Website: home-depot
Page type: billing-address
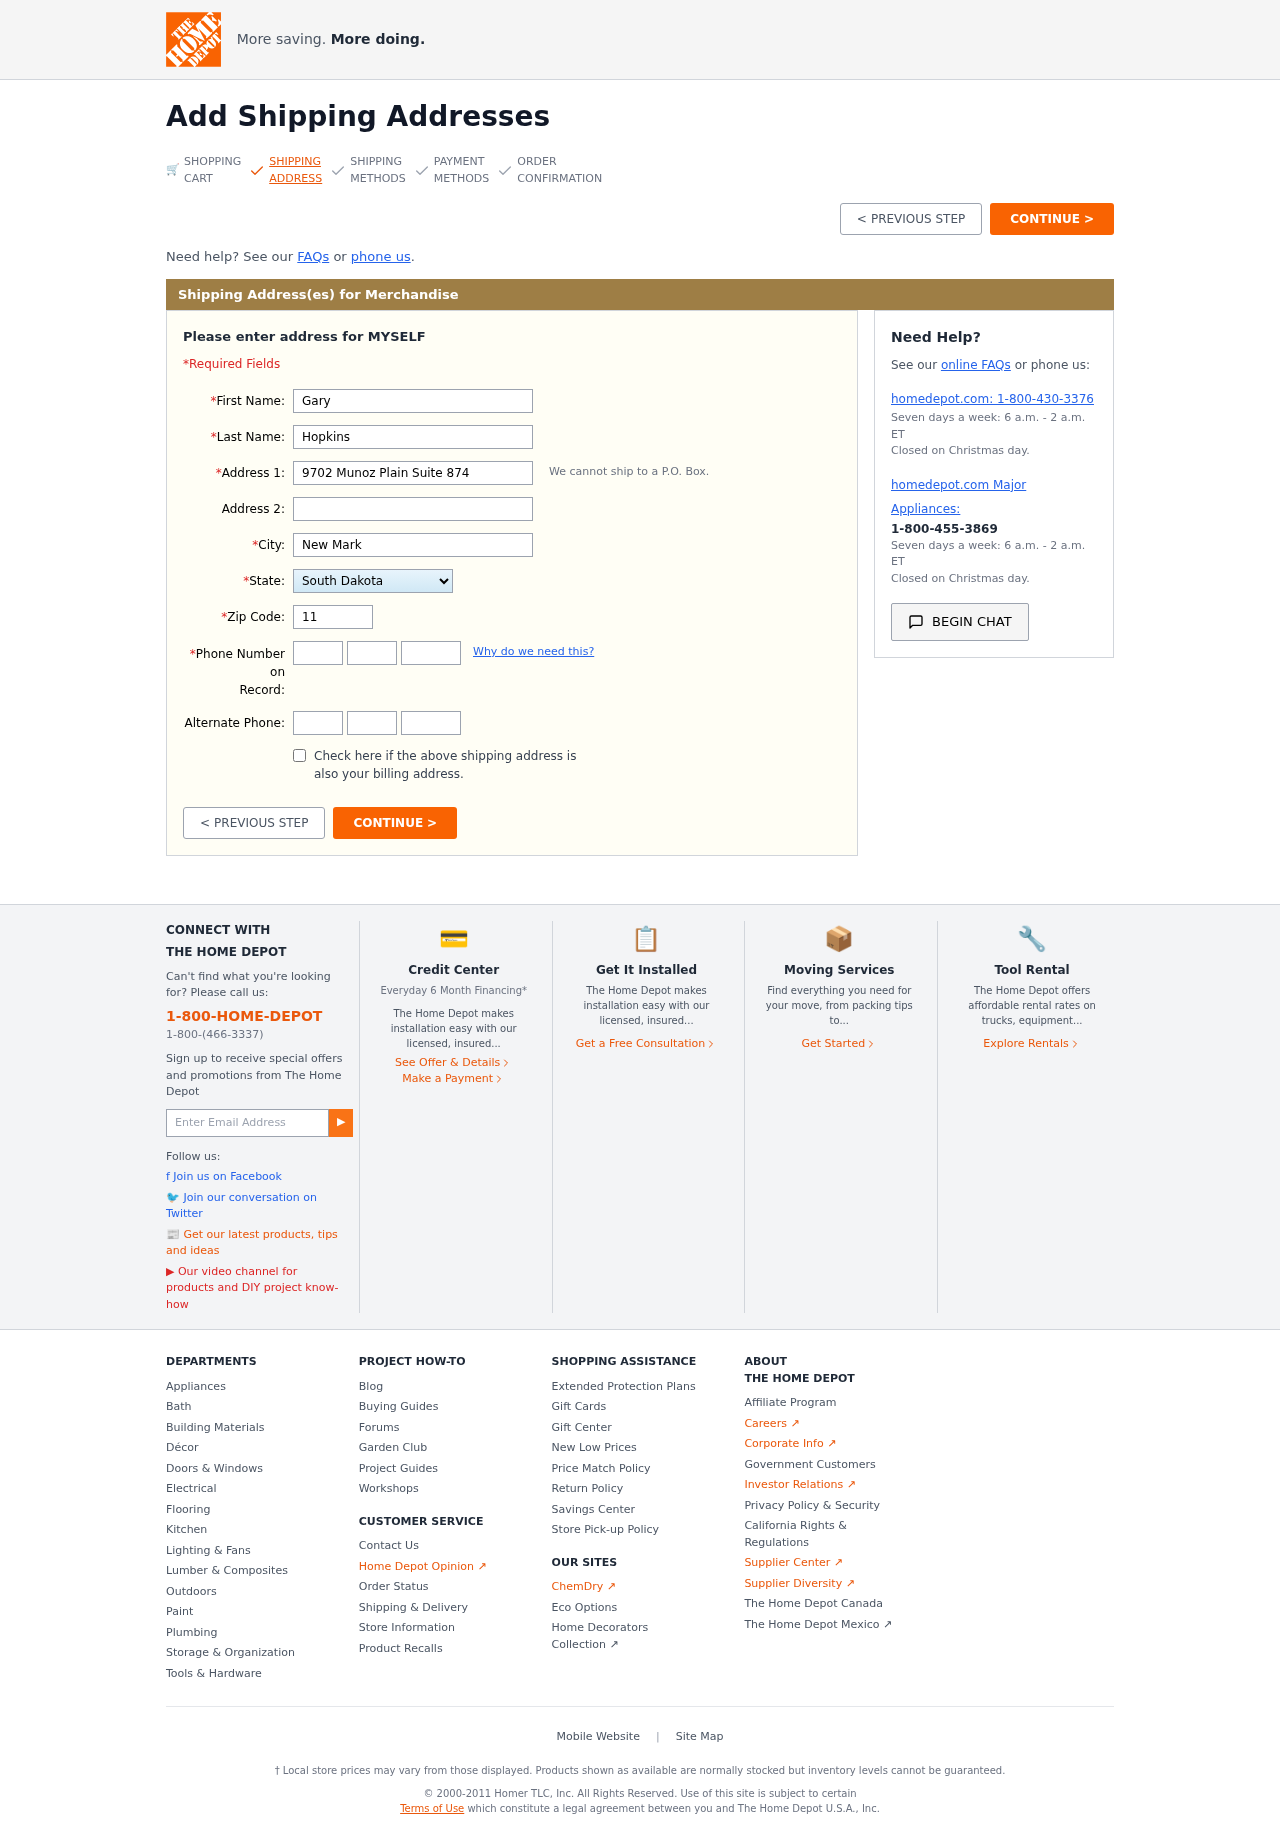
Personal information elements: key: PII_STATE
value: South Dakota
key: PII_FIRSTNAME
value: Gary
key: PII_LASTNAME
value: Hopkins
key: PII_STREET
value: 9702 Munoz Plain Suite 874
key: PII_CITY
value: New Mark
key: PII_POSTCODE
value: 11748
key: PII_PHONE_AREA
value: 688
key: PII_PHONE_PREFIX
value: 413
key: PII_PHONE_LINE
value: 4830